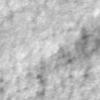
Label: no_change